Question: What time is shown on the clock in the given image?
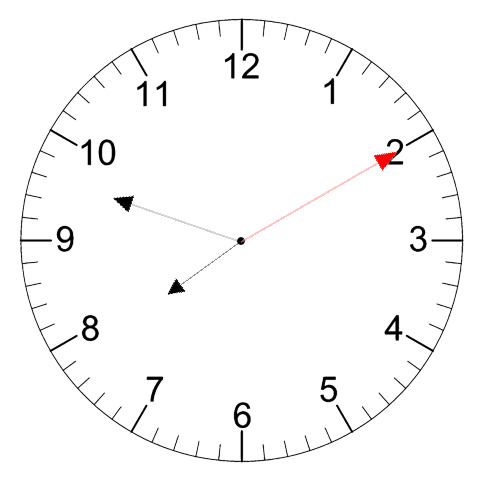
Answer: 07:48:10